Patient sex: M
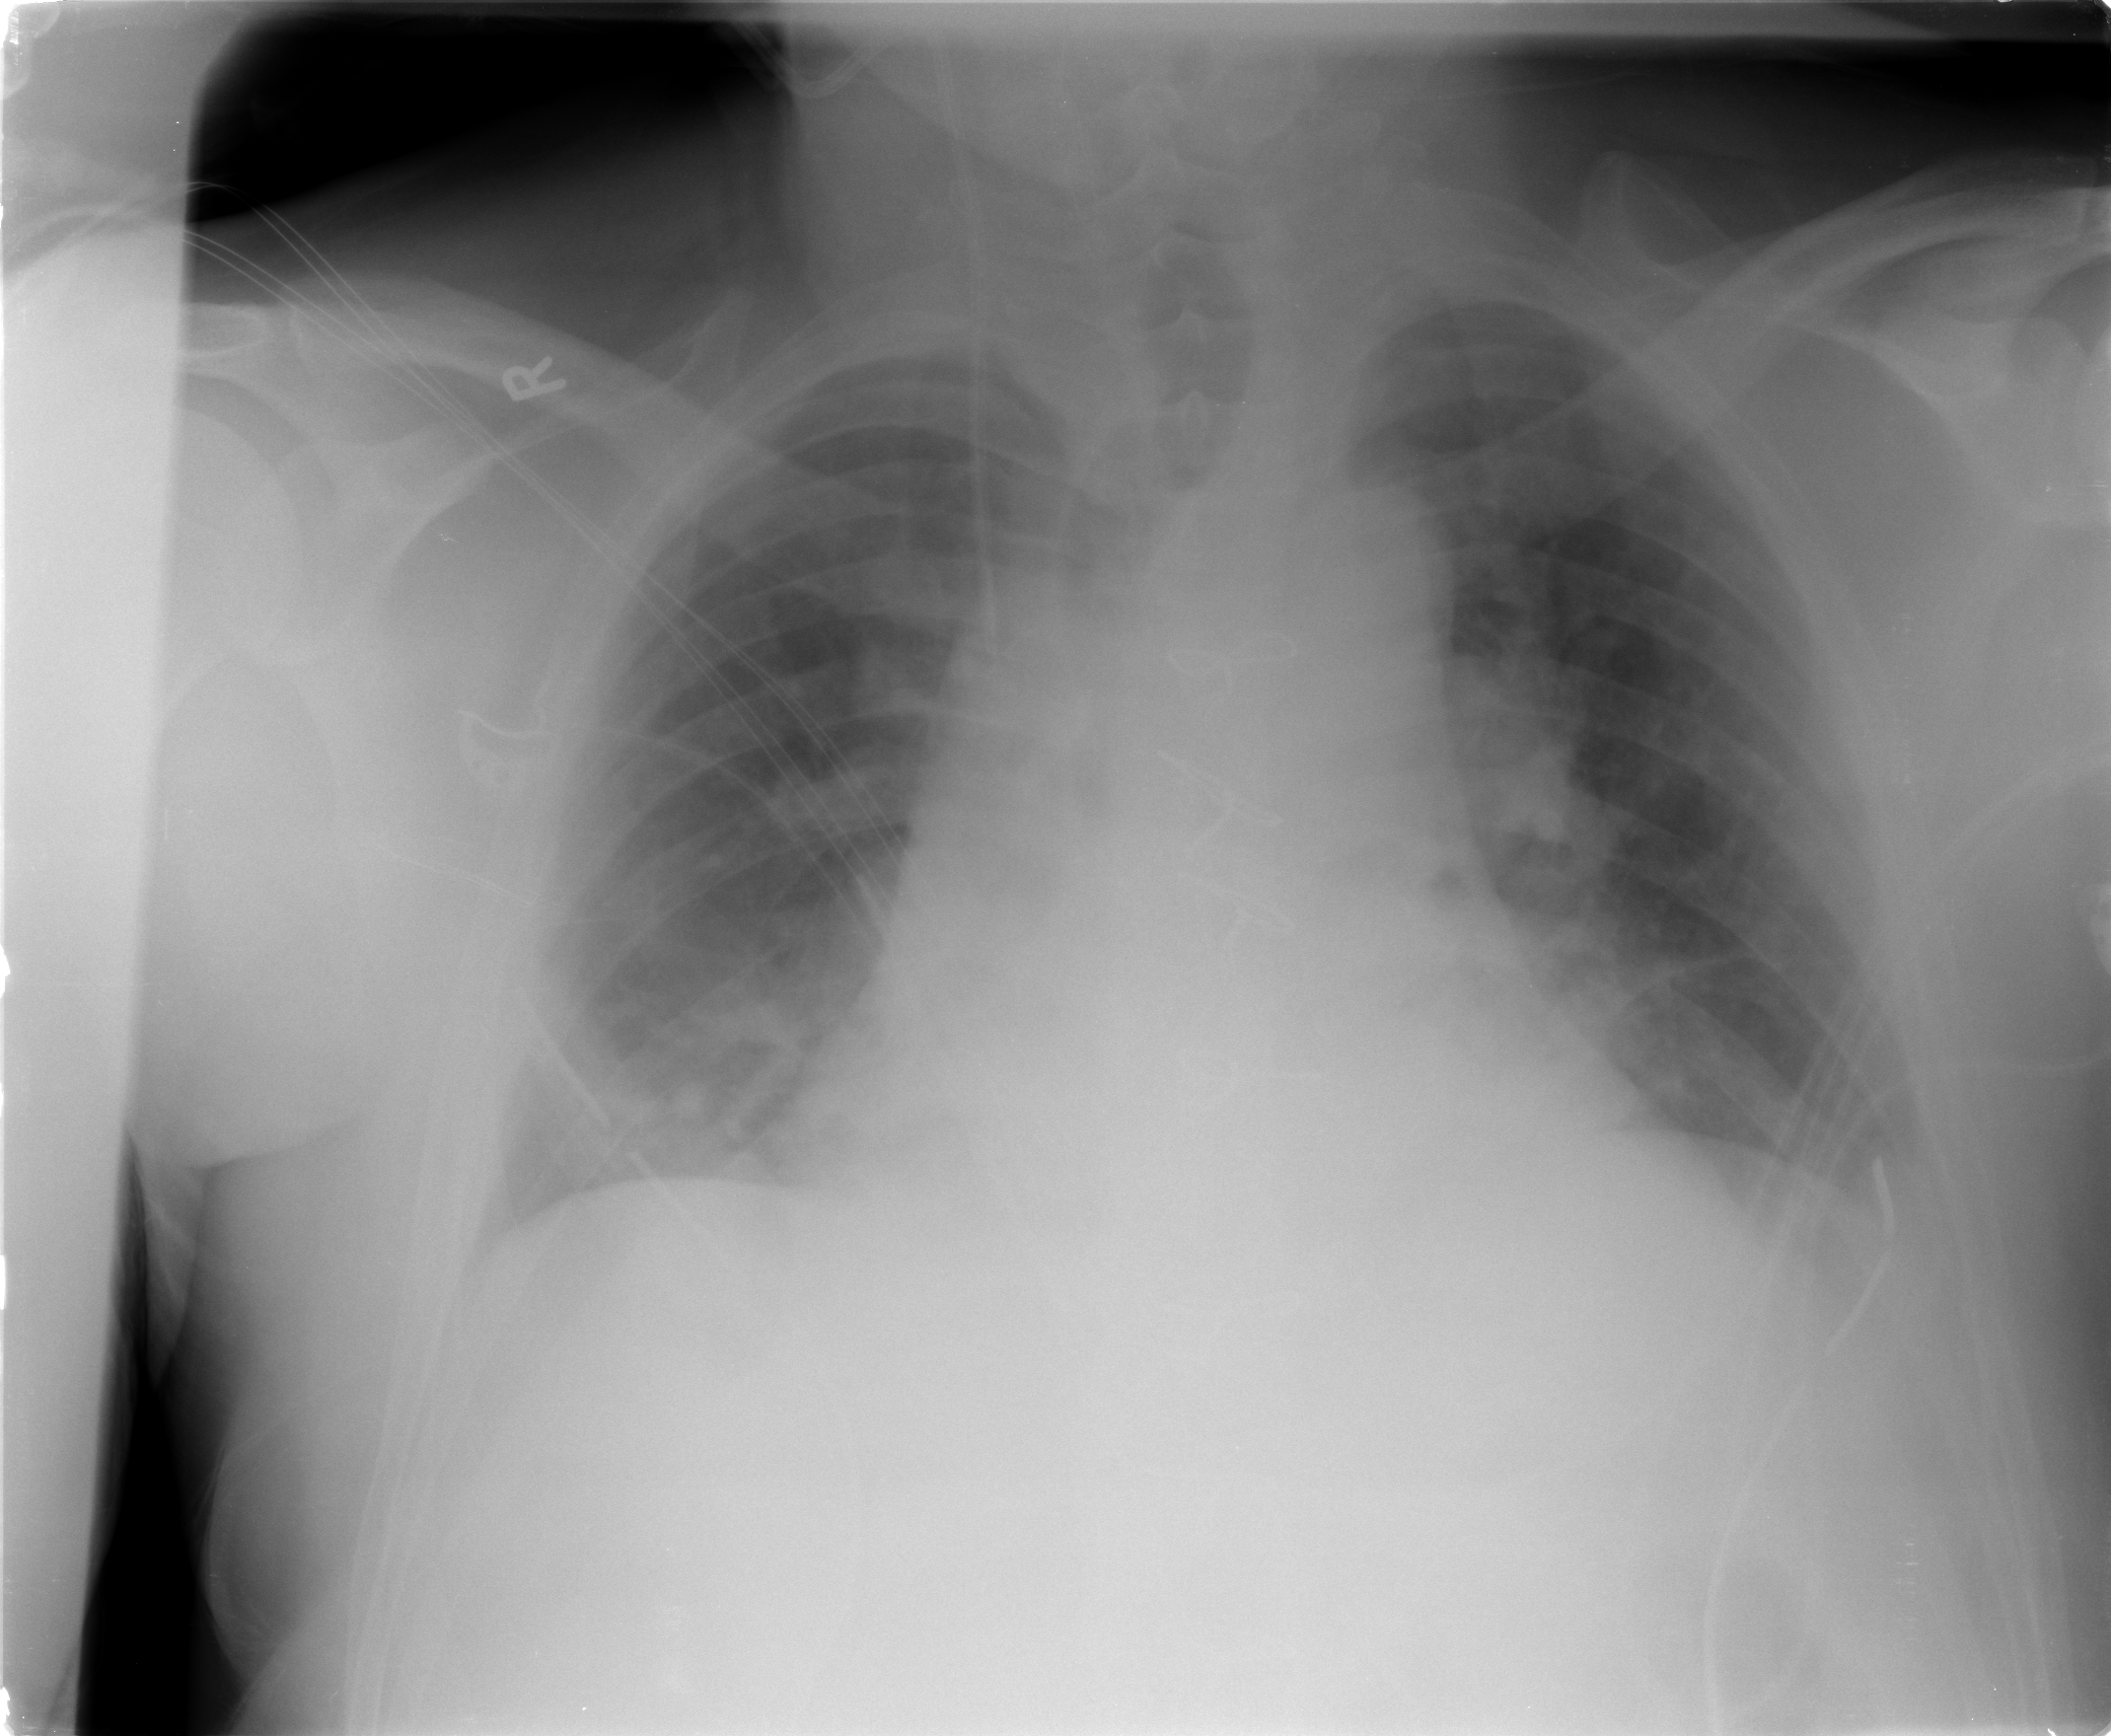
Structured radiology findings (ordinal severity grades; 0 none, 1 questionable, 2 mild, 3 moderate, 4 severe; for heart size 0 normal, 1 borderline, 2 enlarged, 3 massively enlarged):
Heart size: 2
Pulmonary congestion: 2
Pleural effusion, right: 1
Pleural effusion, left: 2
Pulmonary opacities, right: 1
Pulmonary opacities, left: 2
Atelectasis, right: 2
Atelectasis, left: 2